Question: What is the value of the measurement in the image?
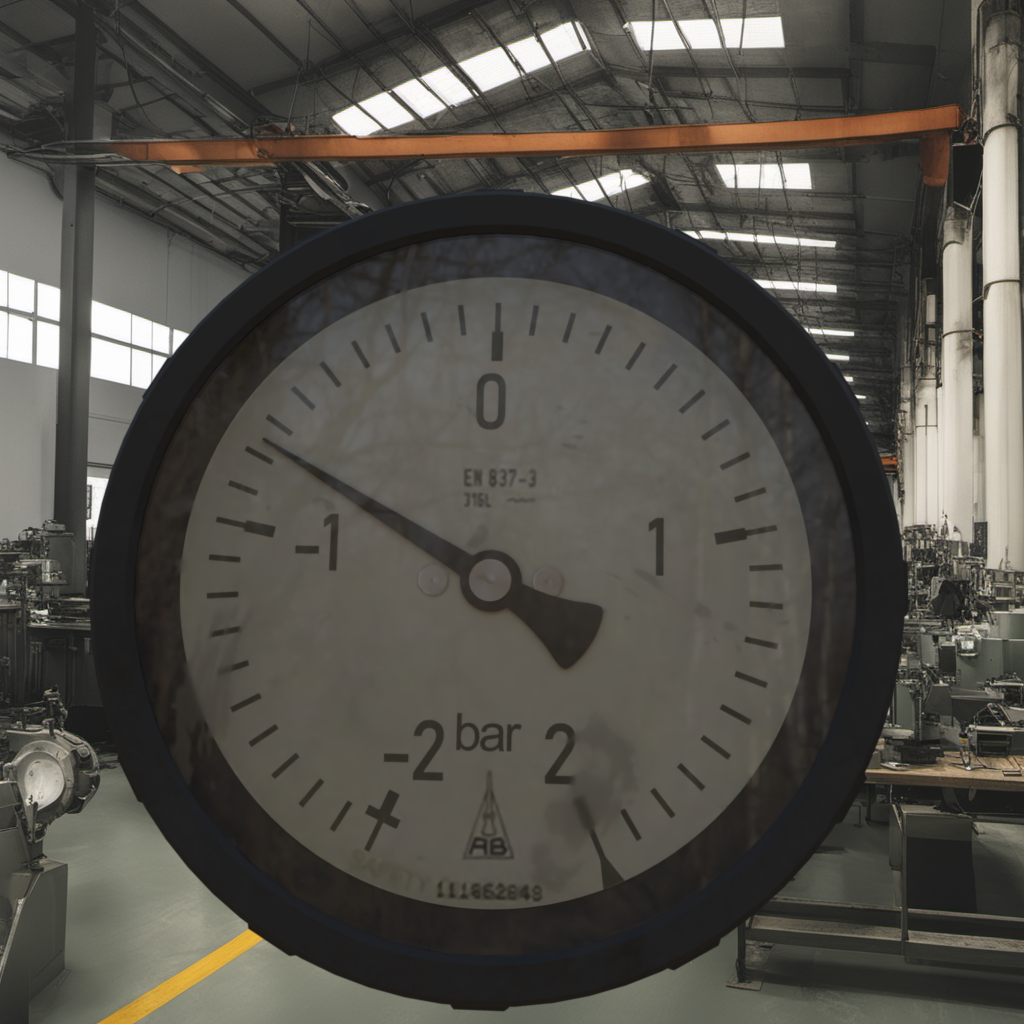
Answer: The result is -0.79
Question: What is the range of this measurement?
Answer: The range is from -2 to 2
Question: What is the minimum and maximum value of the measurement shown in the image?
Answer: The minimum value is -2 and the maximum value is 2